Question: I get the error:
But layout page is at this path: "~/Views/Shared/_Layout"
What can it be for problem?
I just started the project and it look like this:
Controller:
'''
namespace Testing.Controllers
{
public class HomeController : Controller
{
//
// GET: /Home/
public ActionResult Index()
{
return View();
}
}
}
'''
Index view:
'''
@model dynamic
@{
ViewBag.Title = "title";
Layout = "_Layout";
}
<h2>title</h2>
'''
_ViewStart.cshtml:
'''
@{
Layout = "~/Views/Shared/_Layout.cshtml";
}
'''
Solution Explorer:

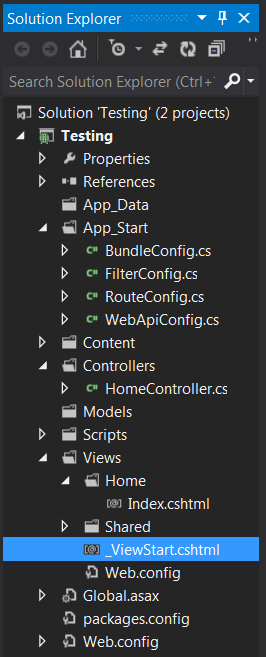
Answer: Make sure that in your '~/Views/_ViewStart.cshtml' file you have set the correct path:
'''
@{
Layout = "~/Views/Shared/_Layout.cshtml";
}
'''
Also if in your views you are overriding the layout ensure that the proper path is specifid for this layout. And in addition to that there could be some server side code which is setting the layout (such as custom action filters, or the 'ViewResult' overload which allows to specify a layout, ...).
---
UPDATE:
You seem to have set the Layout like this:
'''
@{
ViewBag.Title = "title";
Layout = "_Layout";
}
'''
You need to specify the location to the layout as absolute path:
'''
@{
ViewBag.Title = "title";
Layout = "~/Views/Shared/_Layout.cshtml";
}
'''
But an even better way is to get rid of this Layout setting in your 'Index' view:
'''
@{
ViewBag.Title = "title";
}
'''
Now the value from your '_ViewStart.cshtml' will be used.